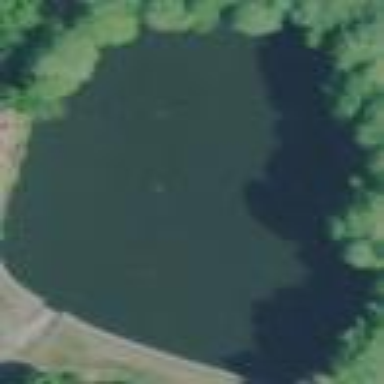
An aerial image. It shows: Pond surrounded by natural water.